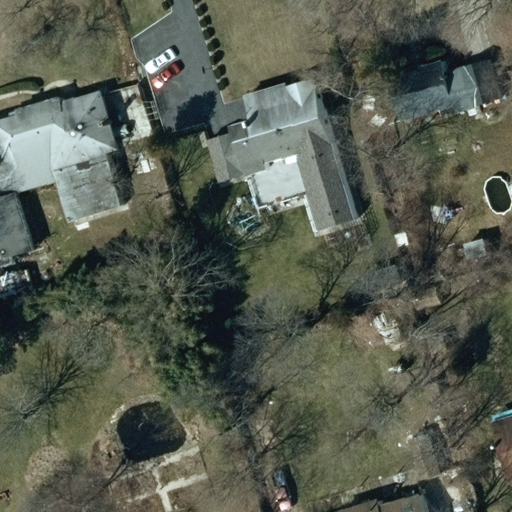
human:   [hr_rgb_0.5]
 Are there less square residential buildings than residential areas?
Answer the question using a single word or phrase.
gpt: yes

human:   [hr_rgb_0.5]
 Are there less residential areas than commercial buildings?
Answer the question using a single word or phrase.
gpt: no

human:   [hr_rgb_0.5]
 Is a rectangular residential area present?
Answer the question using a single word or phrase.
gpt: yes

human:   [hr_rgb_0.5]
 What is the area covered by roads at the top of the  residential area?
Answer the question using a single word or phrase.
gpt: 0m2

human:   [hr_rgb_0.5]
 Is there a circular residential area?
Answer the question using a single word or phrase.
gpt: no

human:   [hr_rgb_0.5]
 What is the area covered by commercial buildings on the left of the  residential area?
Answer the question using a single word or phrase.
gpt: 0m2

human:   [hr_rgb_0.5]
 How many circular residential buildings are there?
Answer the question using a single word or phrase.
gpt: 0

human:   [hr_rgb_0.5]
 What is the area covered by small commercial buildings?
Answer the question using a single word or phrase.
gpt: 0m2

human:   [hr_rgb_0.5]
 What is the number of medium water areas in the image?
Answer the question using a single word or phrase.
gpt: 0

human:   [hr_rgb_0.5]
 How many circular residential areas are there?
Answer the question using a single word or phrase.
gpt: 0

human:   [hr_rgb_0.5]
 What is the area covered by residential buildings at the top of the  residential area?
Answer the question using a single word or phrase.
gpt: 0m2

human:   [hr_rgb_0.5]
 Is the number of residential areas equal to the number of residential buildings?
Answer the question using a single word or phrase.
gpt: no

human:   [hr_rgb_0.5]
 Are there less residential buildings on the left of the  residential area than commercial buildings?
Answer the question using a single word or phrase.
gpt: no

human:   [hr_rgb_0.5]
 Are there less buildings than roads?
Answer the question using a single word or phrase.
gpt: no

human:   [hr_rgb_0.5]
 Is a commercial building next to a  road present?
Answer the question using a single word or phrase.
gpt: no

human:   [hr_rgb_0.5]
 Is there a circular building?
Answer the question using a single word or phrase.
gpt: no

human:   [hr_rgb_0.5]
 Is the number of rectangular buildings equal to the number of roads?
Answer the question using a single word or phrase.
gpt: no

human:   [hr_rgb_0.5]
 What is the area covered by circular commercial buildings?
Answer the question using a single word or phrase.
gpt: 0m2

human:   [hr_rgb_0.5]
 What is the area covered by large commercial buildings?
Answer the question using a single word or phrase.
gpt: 0m2

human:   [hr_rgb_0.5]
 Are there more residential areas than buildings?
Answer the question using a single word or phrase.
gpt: no

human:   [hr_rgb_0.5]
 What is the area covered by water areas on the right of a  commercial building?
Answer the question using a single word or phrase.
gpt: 0m2

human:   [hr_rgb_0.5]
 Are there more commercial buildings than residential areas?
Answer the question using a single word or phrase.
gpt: no

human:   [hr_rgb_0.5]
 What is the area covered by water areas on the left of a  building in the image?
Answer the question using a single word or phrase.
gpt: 0m2

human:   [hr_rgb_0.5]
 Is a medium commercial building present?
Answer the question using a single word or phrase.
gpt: no

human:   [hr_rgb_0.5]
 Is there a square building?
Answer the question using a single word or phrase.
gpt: no

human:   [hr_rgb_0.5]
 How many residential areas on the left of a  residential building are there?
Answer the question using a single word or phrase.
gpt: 1

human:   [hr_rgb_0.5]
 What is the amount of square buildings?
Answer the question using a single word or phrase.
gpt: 0

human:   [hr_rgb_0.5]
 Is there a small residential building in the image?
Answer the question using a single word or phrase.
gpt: yes

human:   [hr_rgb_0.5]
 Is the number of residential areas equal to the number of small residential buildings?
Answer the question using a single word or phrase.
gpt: no

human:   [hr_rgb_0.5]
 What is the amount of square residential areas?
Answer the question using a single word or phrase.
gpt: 0

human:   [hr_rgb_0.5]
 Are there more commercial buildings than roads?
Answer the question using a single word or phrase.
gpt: no

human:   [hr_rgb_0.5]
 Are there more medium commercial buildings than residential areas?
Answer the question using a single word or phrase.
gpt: no

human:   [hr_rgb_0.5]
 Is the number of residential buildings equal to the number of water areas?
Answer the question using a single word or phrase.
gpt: no

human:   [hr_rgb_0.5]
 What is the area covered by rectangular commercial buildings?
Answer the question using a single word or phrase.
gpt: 0m2

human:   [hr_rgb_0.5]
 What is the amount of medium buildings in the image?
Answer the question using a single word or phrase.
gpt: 2

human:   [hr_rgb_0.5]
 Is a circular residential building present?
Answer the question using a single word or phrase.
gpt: no